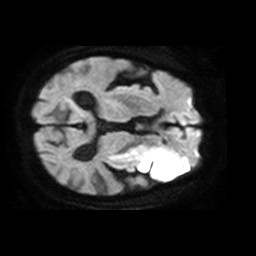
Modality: TRACE
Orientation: axial
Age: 86
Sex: female
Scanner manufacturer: philips
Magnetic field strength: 1.5 T
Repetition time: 4.52 s
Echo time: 0.07843 s